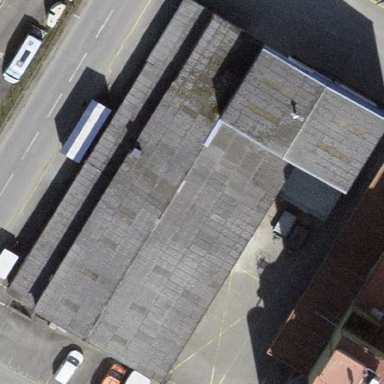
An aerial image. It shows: Industrial building.